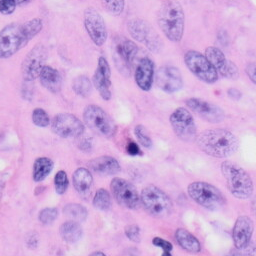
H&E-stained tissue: Skin